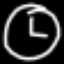
Label: clock